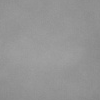
Atmospheric dust classification: dusty